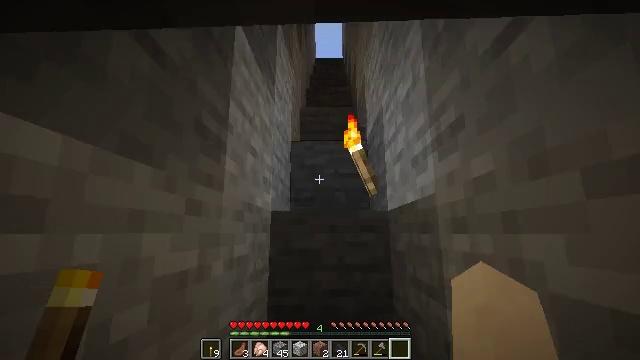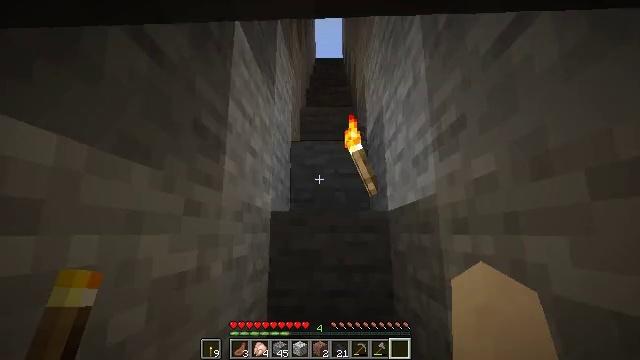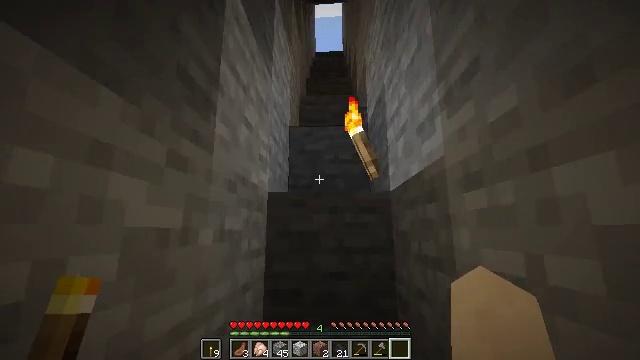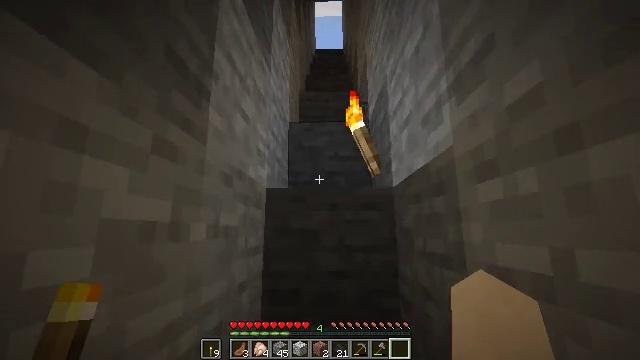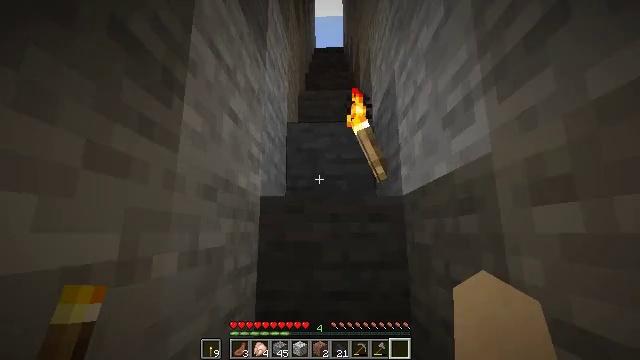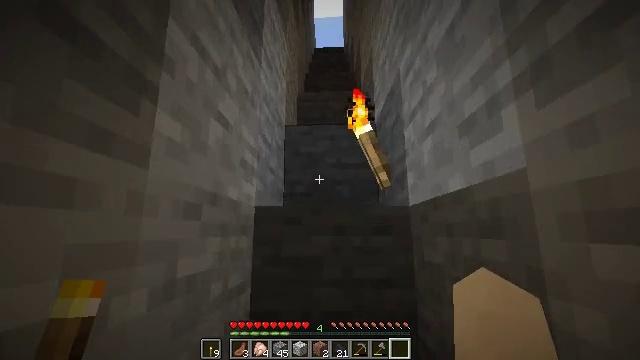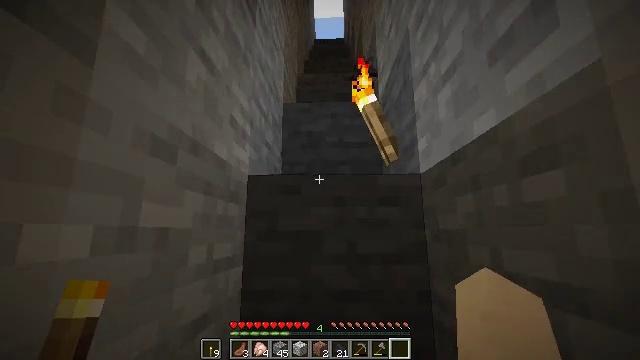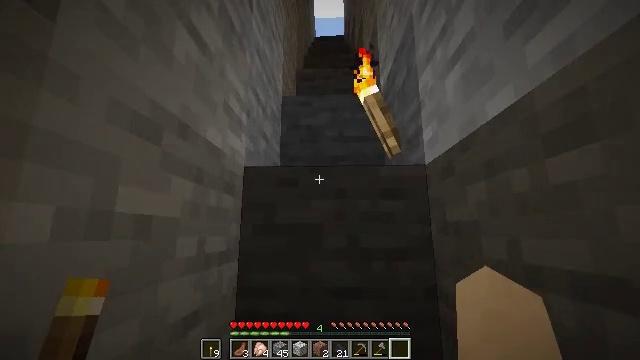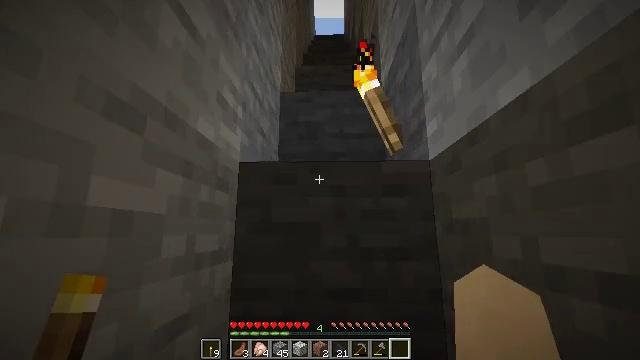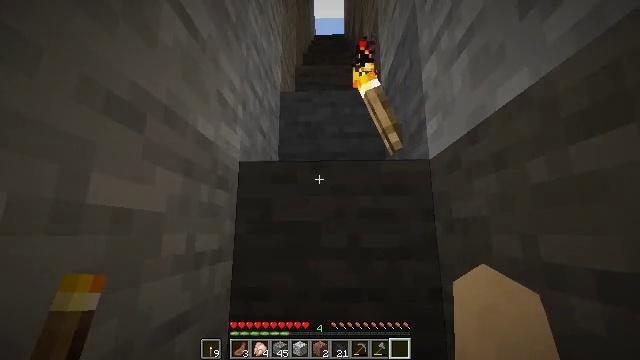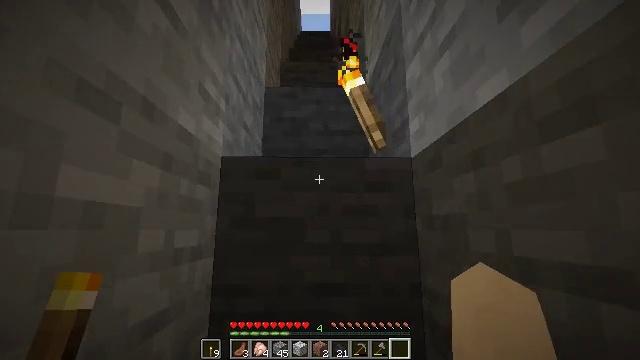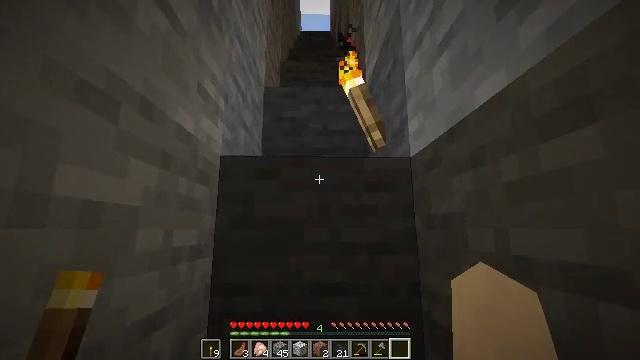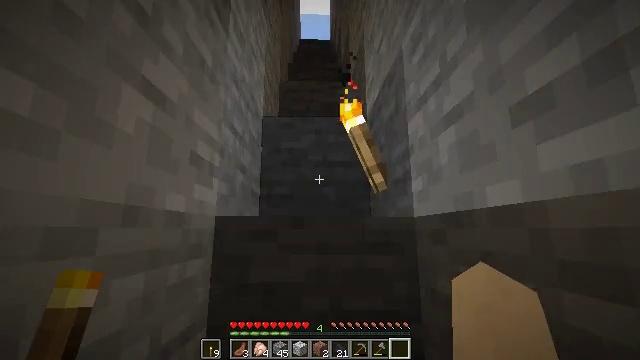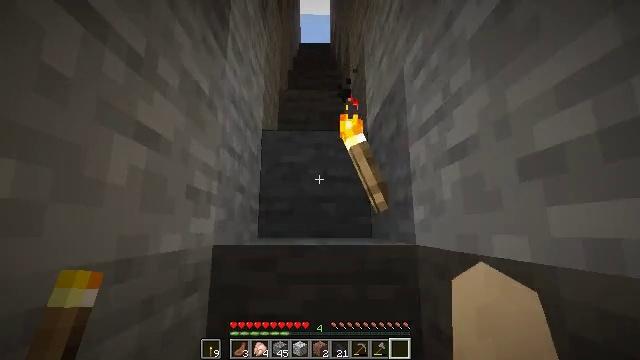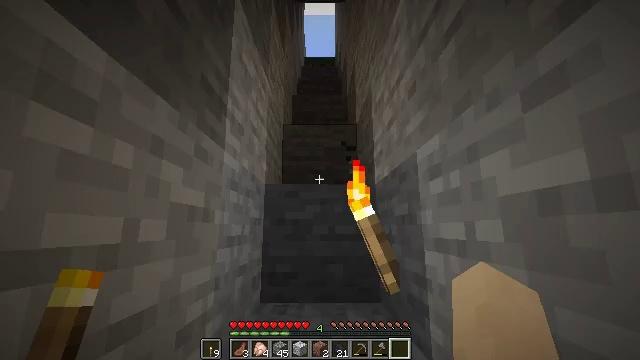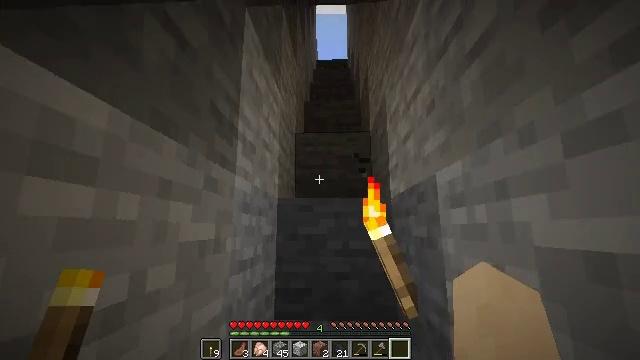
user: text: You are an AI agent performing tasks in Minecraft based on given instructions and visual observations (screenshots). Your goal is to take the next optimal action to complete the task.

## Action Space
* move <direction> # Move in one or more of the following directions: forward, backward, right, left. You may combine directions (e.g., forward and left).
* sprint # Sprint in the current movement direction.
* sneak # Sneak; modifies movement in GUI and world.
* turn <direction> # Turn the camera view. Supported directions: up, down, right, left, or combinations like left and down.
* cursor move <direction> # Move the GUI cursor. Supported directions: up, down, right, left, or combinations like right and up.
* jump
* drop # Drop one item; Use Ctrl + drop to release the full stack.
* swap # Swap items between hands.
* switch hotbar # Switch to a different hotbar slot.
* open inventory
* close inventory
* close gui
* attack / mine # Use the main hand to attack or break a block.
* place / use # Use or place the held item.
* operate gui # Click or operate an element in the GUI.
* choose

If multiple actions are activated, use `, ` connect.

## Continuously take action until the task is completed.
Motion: motion action
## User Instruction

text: Remove a granite from the inventory.
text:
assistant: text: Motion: move forward
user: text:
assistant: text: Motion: move forward
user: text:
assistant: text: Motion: move forward
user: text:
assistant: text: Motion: move forward, jump
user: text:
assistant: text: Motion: move forward, jump
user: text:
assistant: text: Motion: move forward, jump
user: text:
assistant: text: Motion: move forward, jump
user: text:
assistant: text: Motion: move forward, jump
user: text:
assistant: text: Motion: move forward, jump
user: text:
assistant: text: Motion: move forward, turn right, jump
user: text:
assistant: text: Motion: move forward
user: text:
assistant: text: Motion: move forward, jump
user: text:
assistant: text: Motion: move forward, jump
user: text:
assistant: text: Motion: move forward, turn left, jump
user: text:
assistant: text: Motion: move forward, turn left, jump
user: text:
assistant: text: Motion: move forward
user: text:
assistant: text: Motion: move forward
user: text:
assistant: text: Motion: move forward
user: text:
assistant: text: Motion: move forward
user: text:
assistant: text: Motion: move forward
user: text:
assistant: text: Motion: move forward, jump
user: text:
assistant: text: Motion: move forward, jump
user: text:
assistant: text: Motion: move forward, jump
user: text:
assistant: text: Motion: move forward, jump
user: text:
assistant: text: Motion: move forward, jump
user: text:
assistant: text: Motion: move forward
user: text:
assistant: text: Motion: move forward
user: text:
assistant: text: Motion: move forward, jump
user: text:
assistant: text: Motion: move forward, jump
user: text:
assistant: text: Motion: move forward, jump